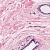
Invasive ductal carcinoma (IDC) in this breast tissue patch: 0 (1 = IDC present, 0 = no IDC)